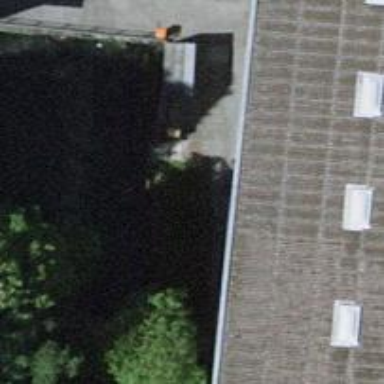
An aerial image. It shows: Retaining wall.